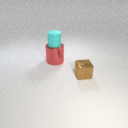
small brown metal cube to the right of large red metal cylinder